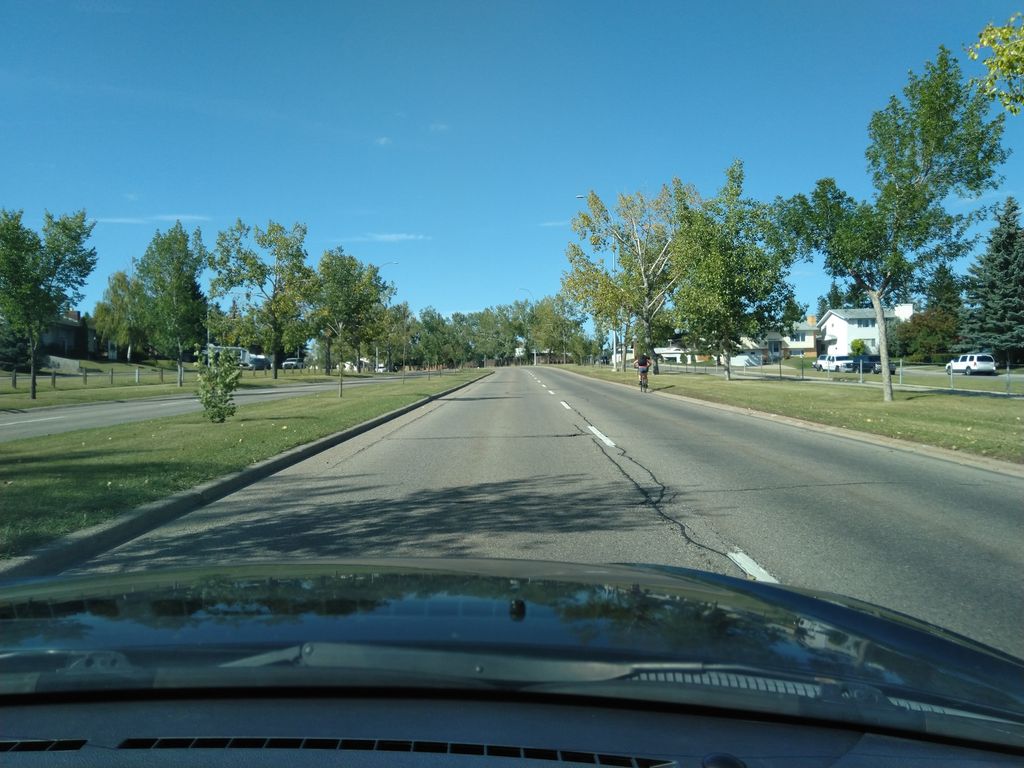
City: calgary